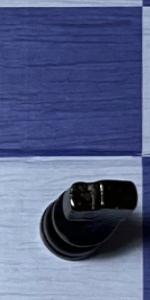
Label: Knight_Black